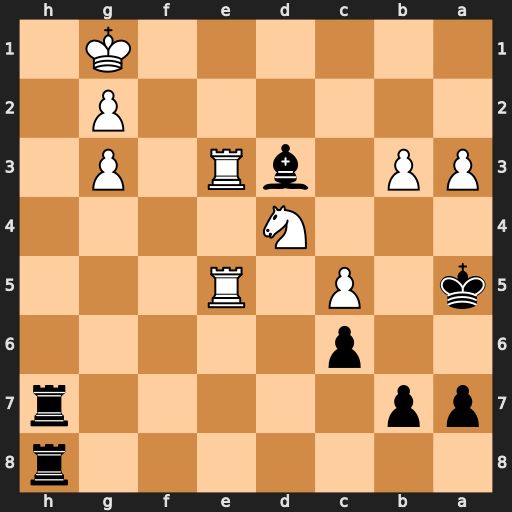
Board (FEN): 7r/pp5r/2p5/k1P1R3/3N4/PP1bR1P1/6P1/6K1
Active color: b
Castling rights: -
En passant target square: -
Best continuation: Rh1+ Kf2 Rf1#